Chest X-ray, PA view. Patient: 56 years old, sex M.
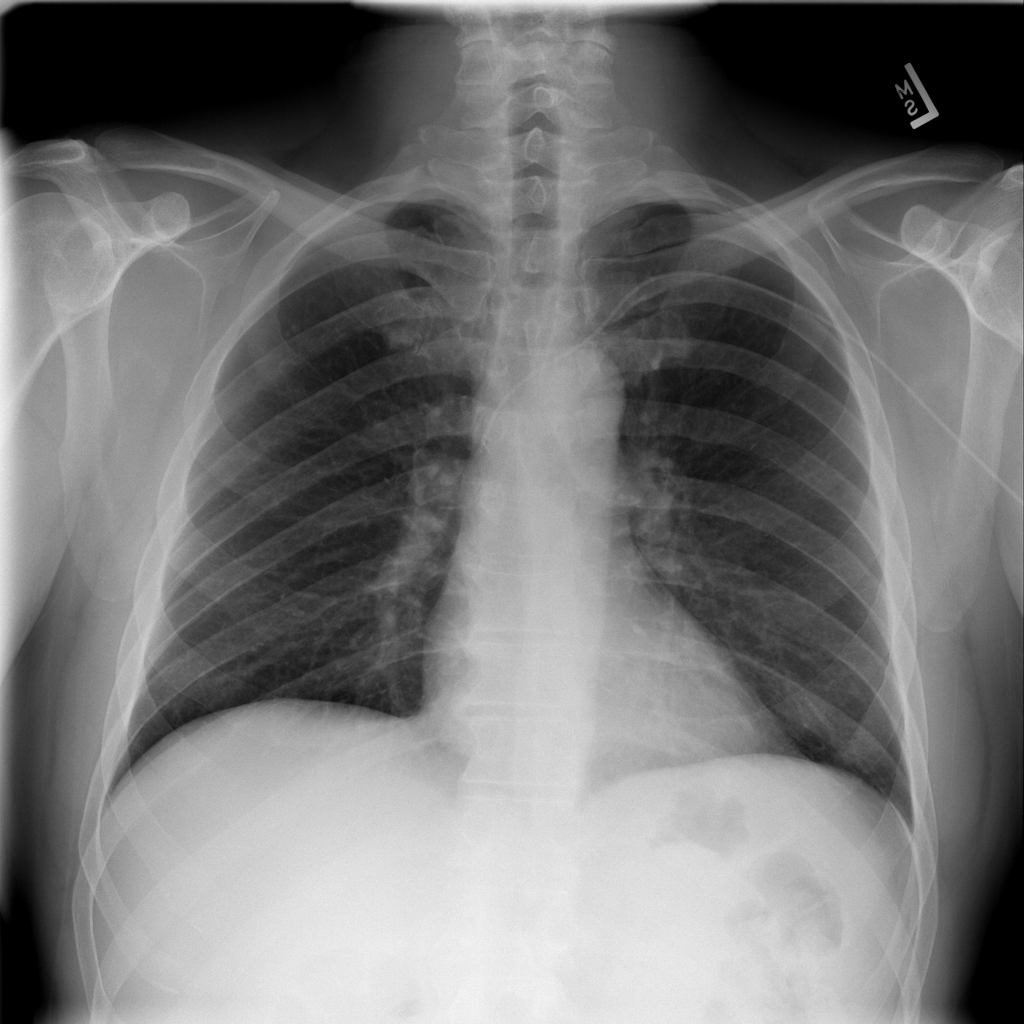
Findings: No Finding